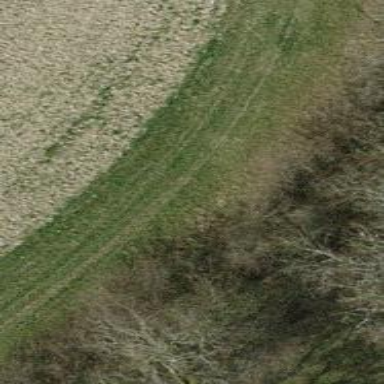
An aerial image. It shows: Grass track road with grade 5 tracktype.